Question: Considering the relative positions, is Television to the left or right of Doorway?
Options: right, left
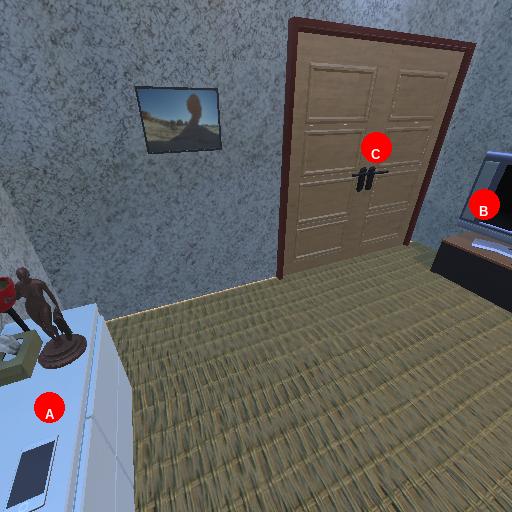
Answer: right